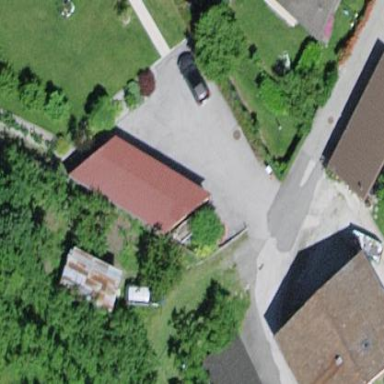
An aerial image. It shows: Garage.